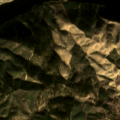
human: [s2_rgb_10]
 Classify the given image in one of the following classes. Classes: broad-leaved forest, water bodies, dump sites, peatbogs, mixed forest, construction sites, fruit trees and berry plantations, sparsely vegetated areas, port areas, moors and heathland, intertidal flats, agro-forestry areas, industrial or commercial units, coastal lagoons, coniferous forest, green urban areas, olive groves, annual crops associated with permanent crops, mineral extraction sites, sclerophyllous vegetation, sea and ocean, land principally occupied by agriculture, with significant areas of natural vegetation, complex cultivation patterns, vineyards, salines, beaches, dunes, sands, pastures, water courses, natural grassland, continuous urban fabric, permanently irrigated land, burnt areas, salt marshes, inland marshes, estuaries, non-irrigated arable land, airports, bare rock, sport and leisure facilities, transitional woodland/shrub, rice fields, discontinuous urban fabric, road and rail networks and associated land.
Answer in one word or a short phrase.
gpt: olive groves, complex cultivation patterns, land principally occupied by agriculture, with significant areas of natural vegetation, broad-leaved forest, sclerophyllous vegetation, transitional woodland/shrub, water courses